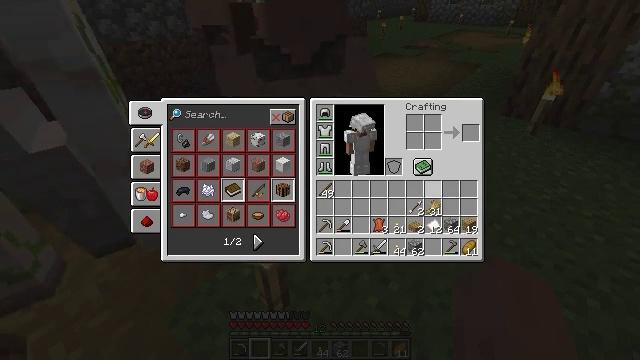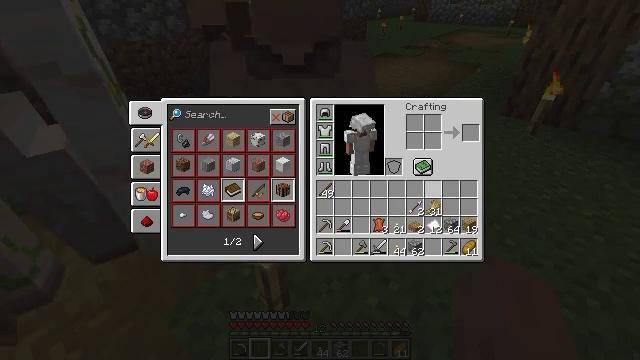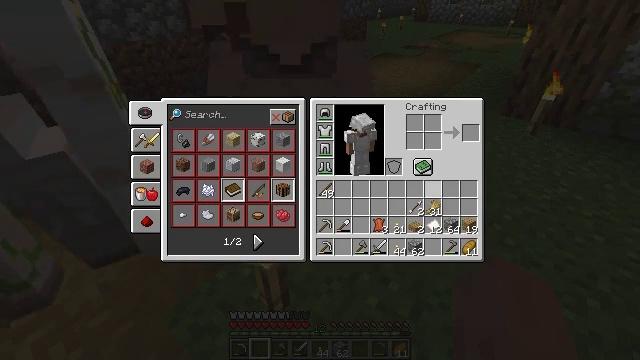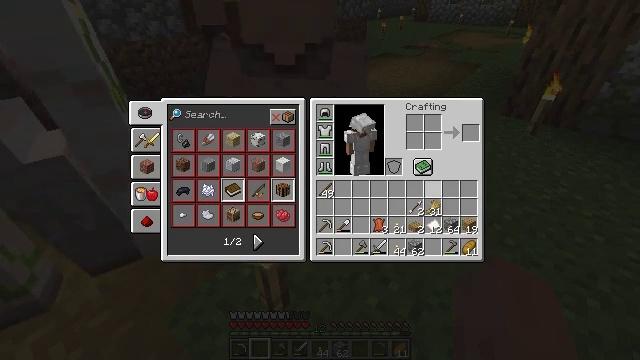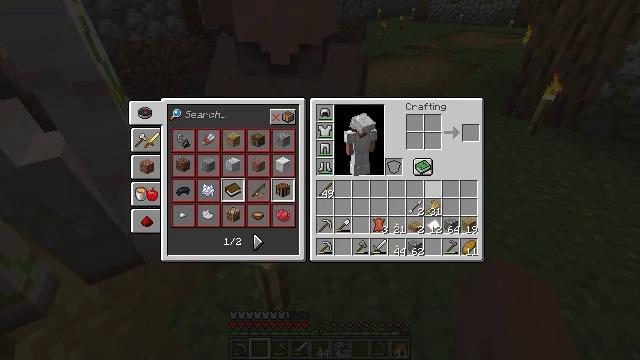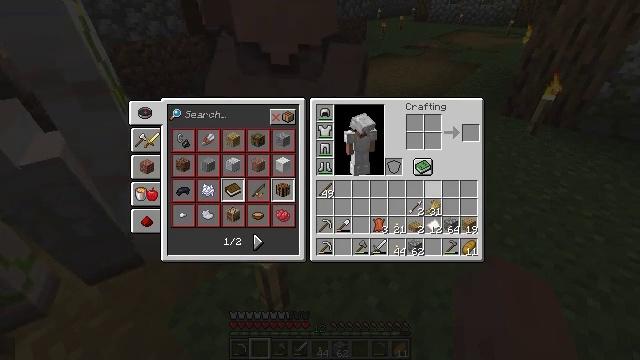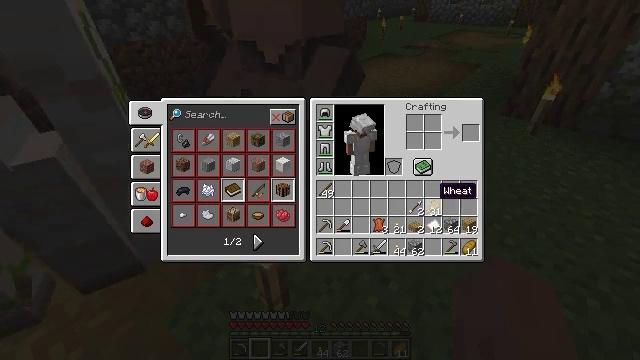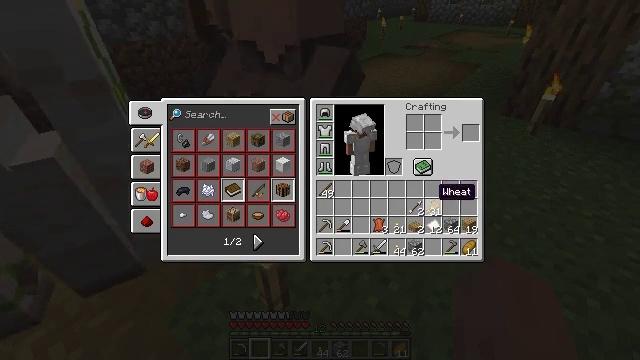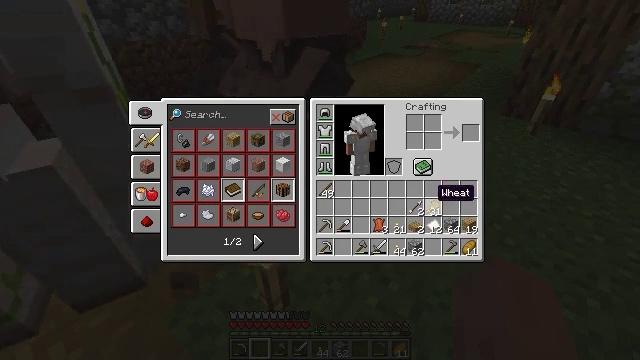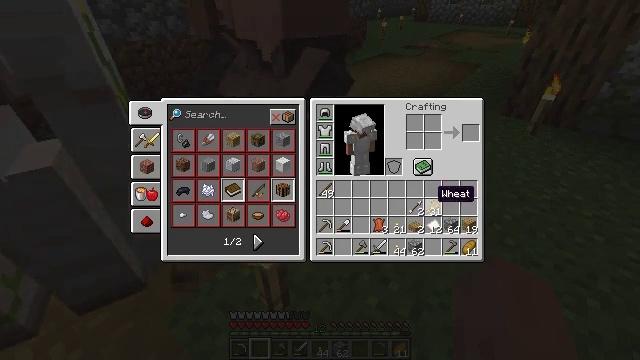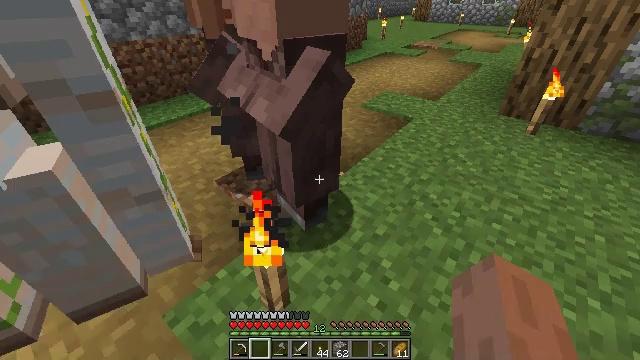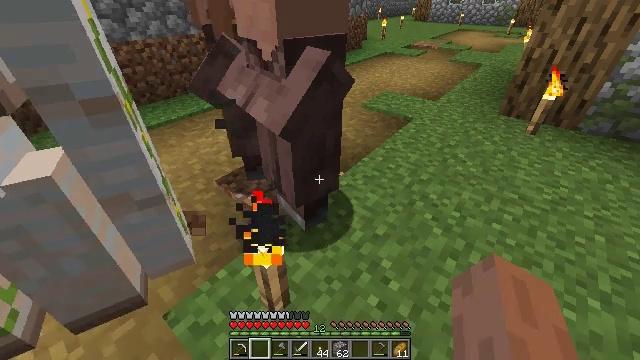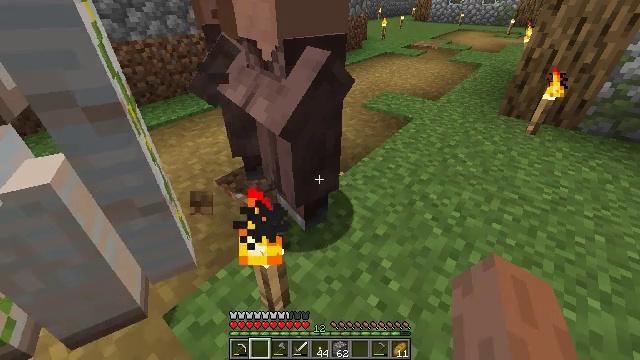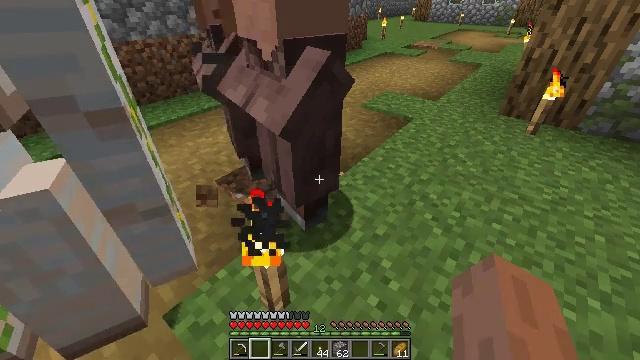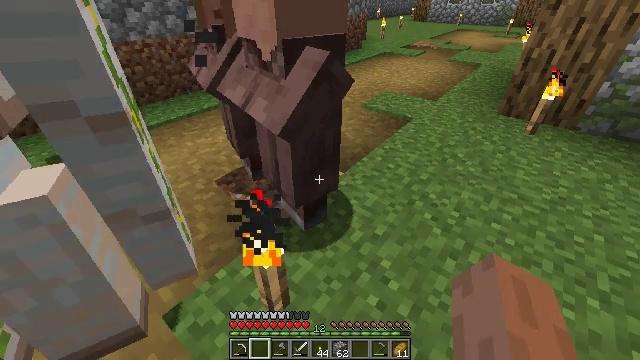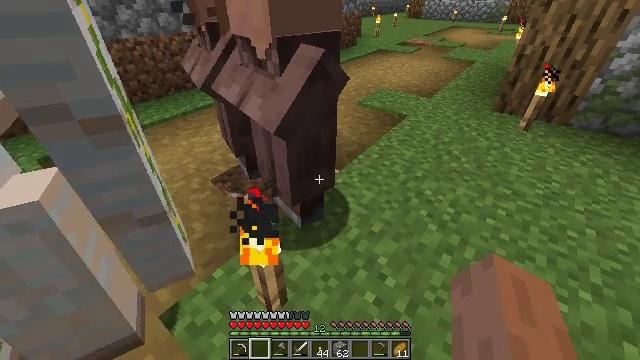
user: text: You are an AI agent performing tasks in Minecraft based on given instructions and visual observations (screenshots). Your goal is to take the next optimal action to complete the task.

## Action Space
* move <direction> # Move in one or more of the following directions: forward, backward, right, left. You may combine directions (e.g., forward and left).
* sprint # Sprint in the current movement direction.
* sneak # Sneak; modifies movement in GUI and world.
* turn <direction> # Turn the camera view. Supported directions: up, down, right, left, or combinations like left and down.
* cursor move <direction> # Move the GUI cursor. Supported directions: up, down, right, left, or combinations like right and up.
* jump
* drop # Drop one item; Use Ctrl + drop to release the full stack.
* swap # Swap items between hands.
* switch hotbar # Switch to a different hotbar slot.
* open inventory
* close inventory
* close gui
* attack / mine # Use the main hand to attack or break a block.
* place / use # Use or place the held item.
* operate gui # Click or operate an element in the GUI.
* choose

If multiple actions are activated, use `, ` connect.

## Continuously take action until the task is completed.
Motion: motion action
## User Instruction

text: Take paper and leather to craft a book.
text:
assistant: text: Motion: no_op
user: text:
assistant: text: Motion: no_op
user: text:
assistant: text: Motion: no_op
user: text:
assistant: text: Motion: no_op
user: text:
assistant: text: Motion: no_op
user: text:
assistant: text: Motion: no_op
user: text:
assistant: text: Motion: no_op
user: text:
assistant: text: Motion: no_op
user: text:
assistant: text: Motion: no_op
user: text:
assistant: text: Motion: no_op
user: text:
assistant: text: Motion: no_op
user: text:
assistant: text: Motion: no_op
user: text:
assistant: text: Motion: no_op
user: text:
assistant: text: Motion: no_op
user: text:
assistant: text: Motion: turn right
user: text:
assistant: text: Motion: move right
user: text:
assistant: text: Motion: move right
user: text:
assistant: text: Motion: move right
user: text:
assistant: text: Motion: move right
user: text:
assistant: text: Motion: move back and move right, turn left and up
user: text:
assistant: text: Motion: move back and move right, turn left and up
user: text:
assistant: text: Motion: move back and move right, turn left and up
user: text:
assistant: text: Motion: move back and move right, turn left and up
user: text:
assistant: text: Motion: move back and move right, turn left
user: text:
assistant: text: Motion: move back and move right, turn left
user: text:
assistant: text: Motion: move back and move right, turn left
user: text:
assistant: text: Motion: move back and move right, turn left
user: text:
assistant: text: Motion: move back and move right, turn left
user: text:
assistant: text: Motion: no_op
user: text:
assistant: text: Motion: no_op